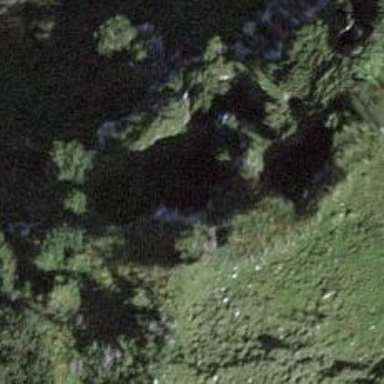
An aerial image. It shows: Cliff in nature.